Current action and preconditions to check: trajectory_clear

Your task: For each precondition in the list above, predict whether it will hold at this action.

Consider the current scene as observed from the mobile robot's camera, and analyze the predicted future states of all dynamic agents (e.g., people, animals, vehicles, or any moving entities) within the NEXT SECOND.

IMPORTANT: Only answer "very likely" if you are absolutely certain—based on strong, clear evidence—that a dynamic agent will violate the precondition in the predicted future state. Do NOT answer "very likely" for unlikely, ambiguous, or low-probability risks.

Ask yourself for each precondition: Is there a high probability, with clear and convincing evidence, that the predicted future states of any dynamic agent will interfere with the predicted future state of the currently executing action within the NEXT SECOND, causing that precondition to fail?

Assess the risk level based on these predictions. Use "likely" or "very likely" if motions create a clear risk of interference.

Use "neutral" or "improbable" if agents are nearby but their predicted paths are clearly diverging or non-conflicting.

Failure Risk Categories: "very improbable", "improbable", "neutral", "likely", "very likely"

Answer Format: Output ONLY the probability_of_failure value from these categories: "very improbable", "improbable", "neutral", "likely", "very likely"

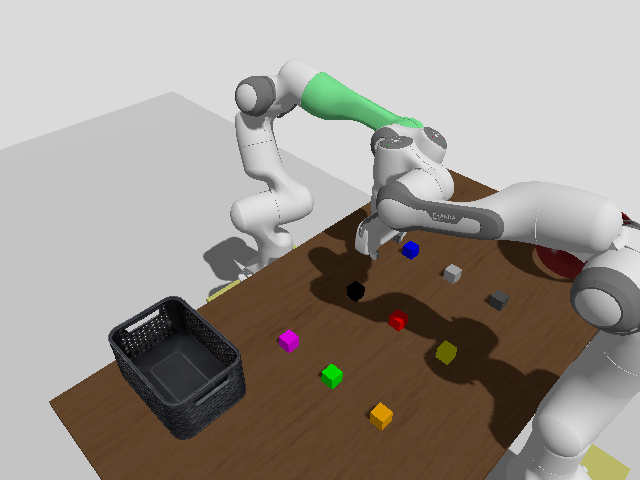

Answer: likely